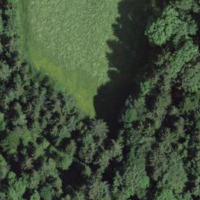
EUNIS habitat code: 41
Species observed at this site:
Aruncus dioicus